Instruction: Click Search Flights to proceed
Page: home
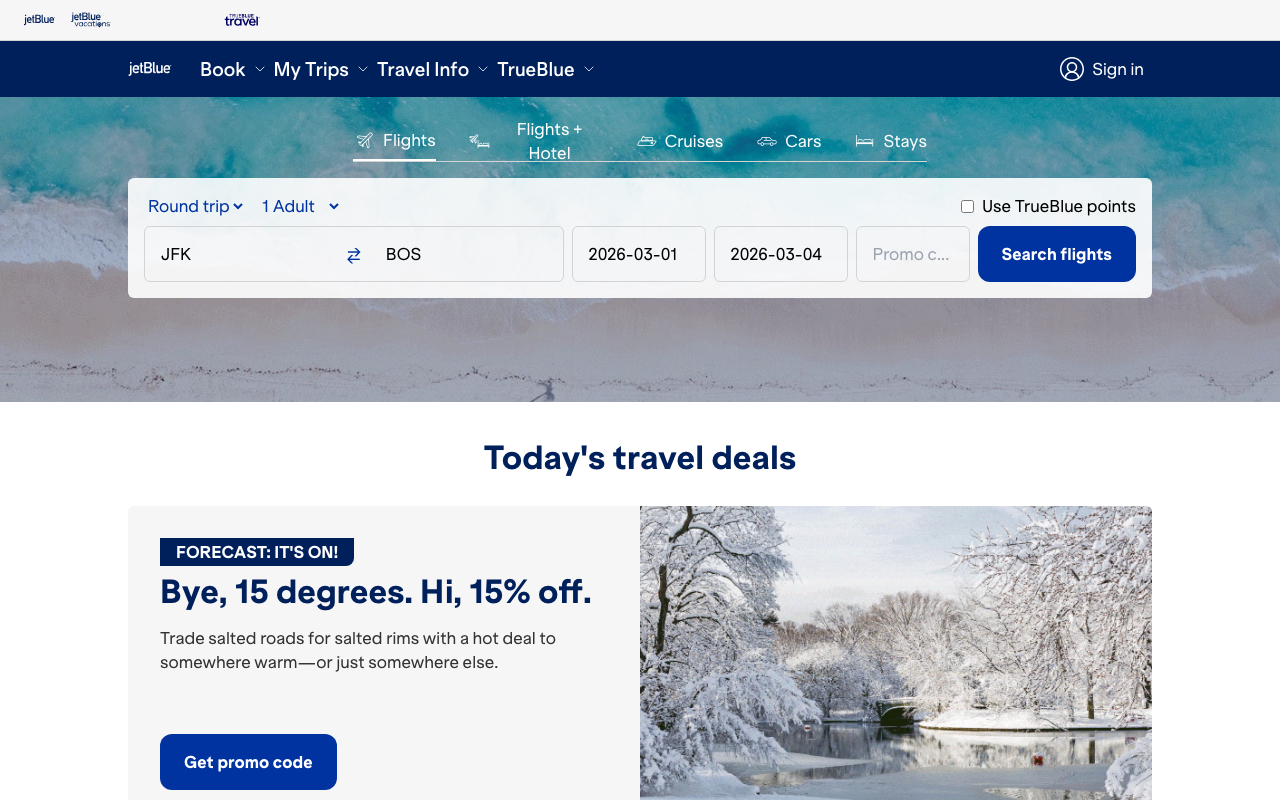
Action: click